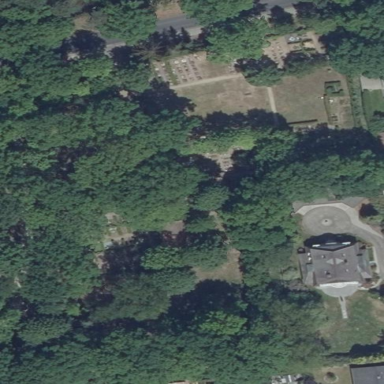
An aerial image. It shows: Grave yard.